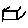
Label: house